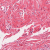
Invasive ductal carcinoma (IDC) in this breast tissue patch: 0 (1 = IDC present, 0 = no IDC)